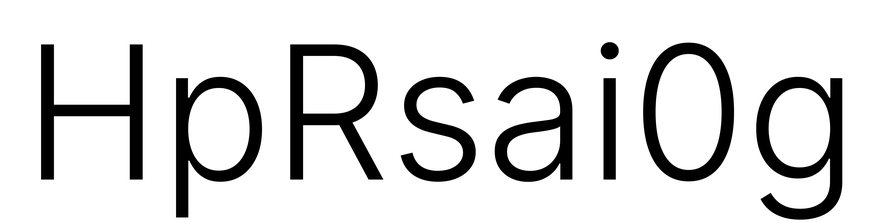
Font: Inter_Light